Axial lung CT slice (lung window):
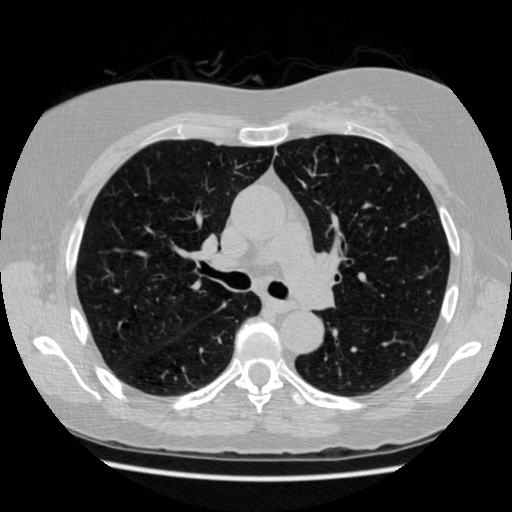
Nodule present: no